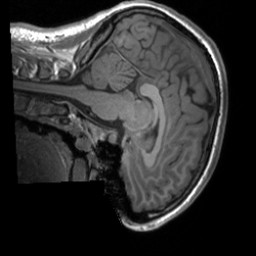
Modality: T1w
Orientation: sagittal
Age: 20
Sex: female
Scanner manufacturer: siemens
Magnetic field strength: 3 T
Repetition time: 1.9 s
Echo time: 0.00226 s